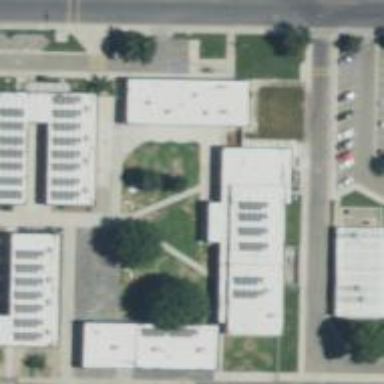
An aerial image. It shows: School.